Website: macys
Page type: billing-address
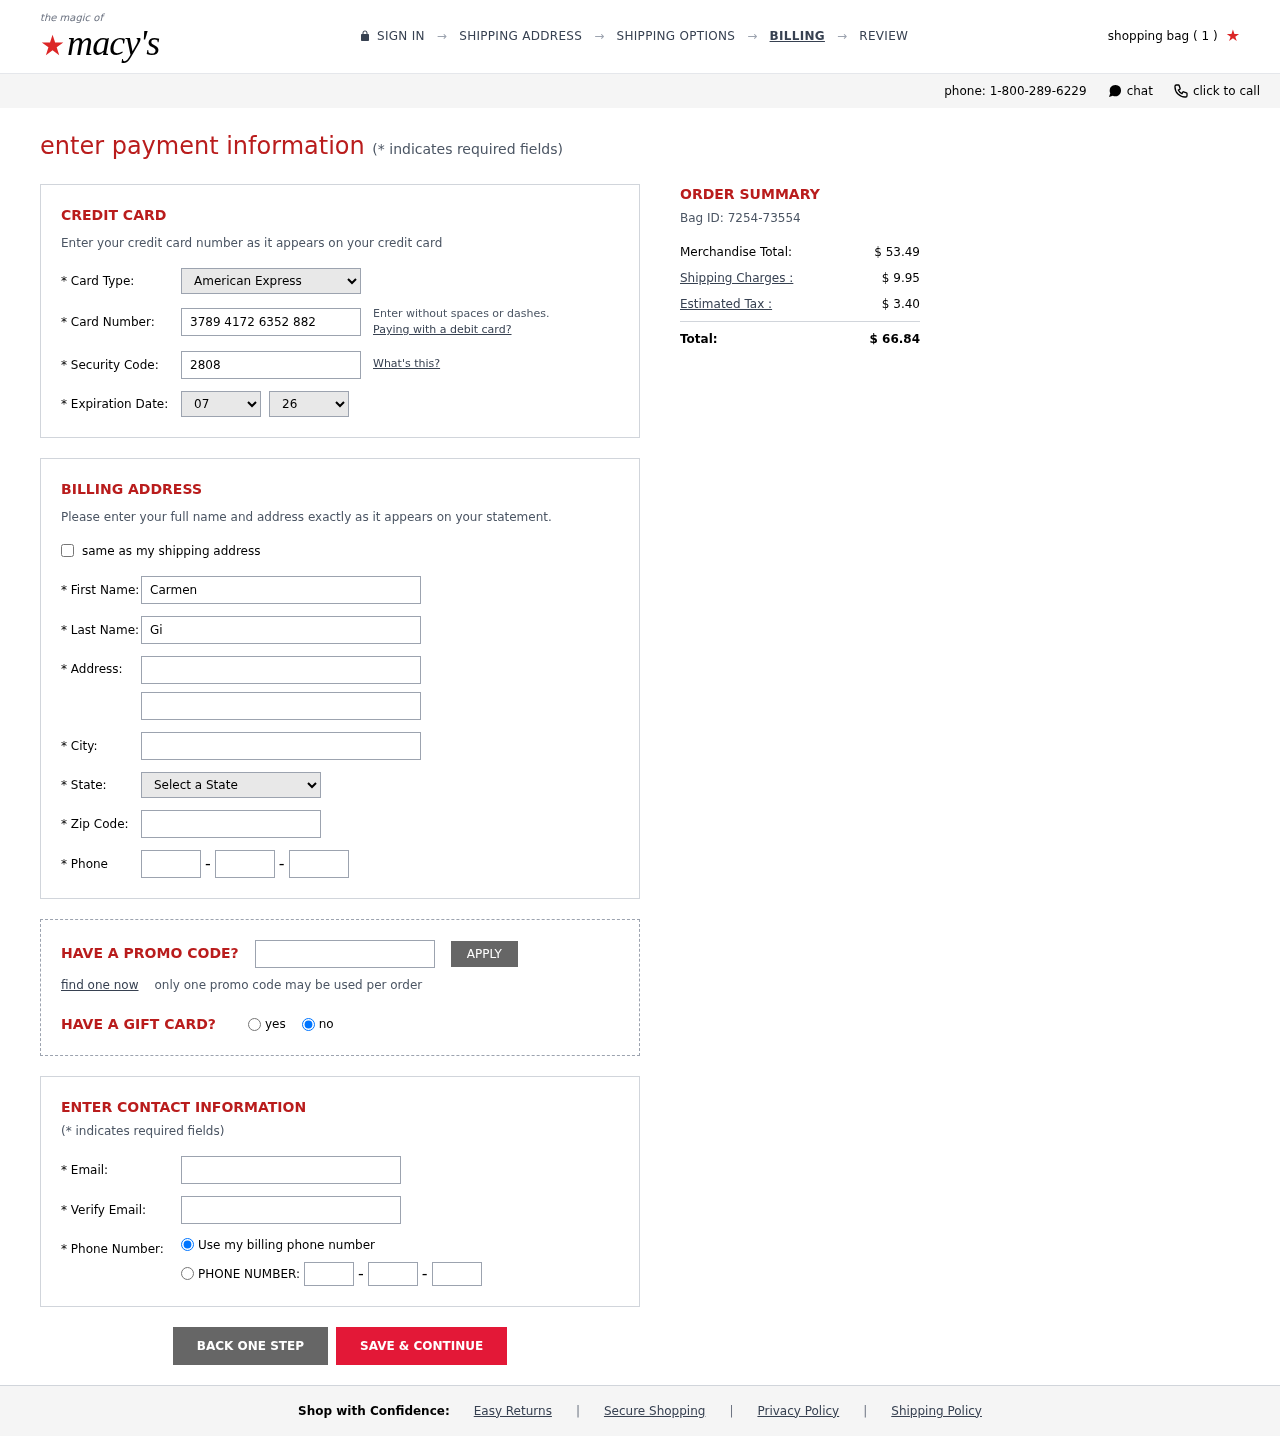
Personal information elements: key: PII_CARD_CVV
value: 2808
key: PII_CARD_EXPIRY_MONTH
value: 07
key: PII_CARD_EXPIRY_YEAR
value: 26
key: PII_CARD_NUMBER
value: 3789 4172 6352 882
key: PII_CARD_TYPE
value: American Express
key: PII_CITY
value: Frankstad
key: PII_EMAIL
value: carmen.gibbs@hotmail.com
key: PII_FIRSTNAME
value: Carmen
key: PII_LASTNAME
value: Gibbs
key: PII_PHONE_AREA
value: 654
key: PII_PHONE_PREFIX
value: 415
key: PII_PHONE_SUFFIX
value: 7239
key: PII_POSTCODE
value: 20749
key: PII_STATE_ABBR
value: CA
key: PII_STREET
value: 9880 Stephen Dam Apt. 993
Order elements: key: ORDER_NUM_ITEMS
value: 1
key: ORDER_ID
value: Bag ID: 7254-73554
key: ORDER_SUBTOTAL
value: $ 53.49
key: ORDER_SHIPPING_COST
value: $ 9.95
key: ORDER_TAX
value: $ 3.40
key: ORDER_TOTAL
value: $ 66.84